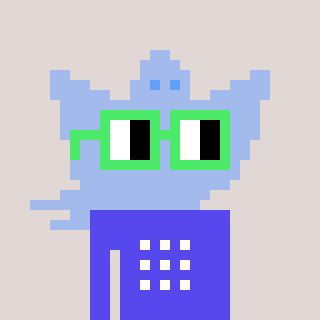
a pixel art character with square light green glasses, a ghost-B-shaped head and a computerblue-colored body on a warm background